Question: After weeks of effort I have managed to write F# programs that use LLVM for JIT compilation. However, whenever I run my programs in Visual Studio 2010 with the debugger attached (i.e. by pressing F5) I get the following warning:

Now, I get this warning for every single PInvoke call when using my Windows 7 netbook but I only get it for some calls when using my Windows Vista desktop.
Other people hitting this problem seem to have solved it by adding attributes to the PInvoke calls requesting ANSI strings or the 'CDecl' calling convention. I found that changing the calling convention fixes the warnings on my Windows Vista desktop but none of the available calling conventions (or ANSI format strings) fix the warnings on my Windows 7 netbook. Any ideas how to fix this?
Note that both machines are entirely 32-bit x86.
People are posting comments asking for repros. The simplest way to reproduce this problem is to install LLVM and llvm-fs following the instructions I documented <URL> and run any of the example programs given. They all exhibit this issue on all calls to LLVM on my netbook.
Alternatively, the following code (derived from llvm-fs) should repro the issue without requiring llvm-fs:
'''
open System.Runtime.InteropServices
[<DllImport("LLVM-3.0.dll",
EntryPoint="LLVMModuleCreateWithName",
CharSet=CharSet.Ansi,
CallingConvention=CallingConvention.Cdecl)>]
extern void *moduleCreateWithNameNative(string ModuleID)
let mdl = moduleCreateWithNameNative "foo"
'''
Note that the corresponding definitions in the original C header file are:
'''
typedef struct LLVMOpaqueModule *LLVMModuleRef;
...
LLVMModuleRef LLVMModuleCreateWithName(const char *ModuleID);
'''
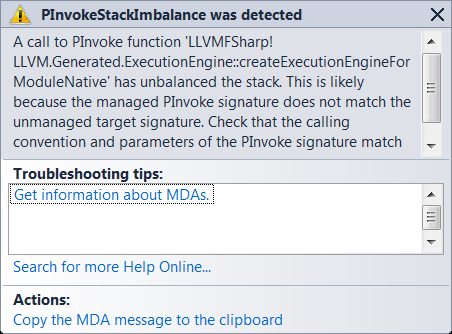
Answer: Are you targeting .NET 4.0 or an earlier version?
The reason I ask is there's a security/stability feature for the CLR which performs extra-strict checking of Pinvoke signatures; it's been around since .NET 2.0, but was off by default until .NET 4.0.
The switch in behavior has resulted in a number of developers reporting the same issue as you are; their bindings worked just fine on .NET 2.0/3.5, but started throwing errors when compiled for .NET 4.0. In reality, the problem is that prior versions of .NET allowed slightly-buggy PInvoke signatures to work without issue; now that the strict checking is on by default, the bugs are starting to show up.
Another thing to note is that even if you change the configuration on your machine to disable this behavior in .NET 4.0, Visual Studio will still use it when debugging a project.
MSDN has more information on the <URL> also provides more detail about why the problem crops up during the debugging process.
EDIT: I just noticed you edited your question to include a code example. This sort of confirms my suspicion about the PInvoke signature being wrong. What happens if you change the signature from 'extern void *moduleCreateWithNameNative(string ModuleID)' to 'extern LLVMModuleRef* moduleCreateWithNameNative(string ModuleID)'?
It also looks like there's a compiler bug at work here -- F# shouldn't allow you to define a method called '*moduleCreateWithNameNative'. I'd guess it is allowing it (for whatever reason), so the return type of your function is compiled as 'void' -- and when the native method tries to return a value (a pointer to an LLVMModuleRef struct) the CLR gets tripped up and crashes.